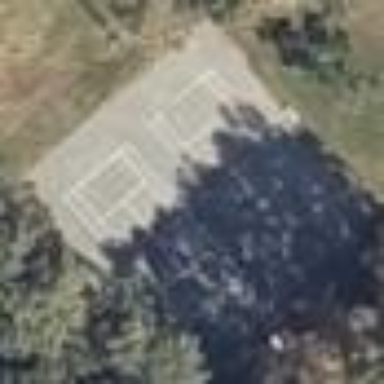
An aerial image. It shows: Tennis court on the leisure land pitch.